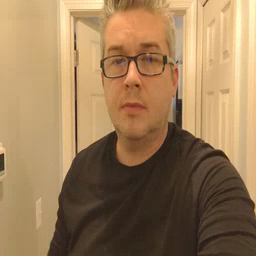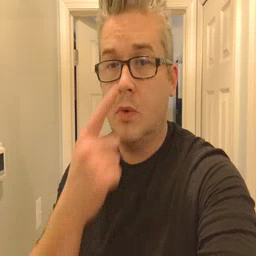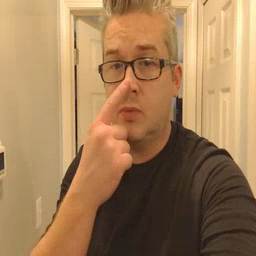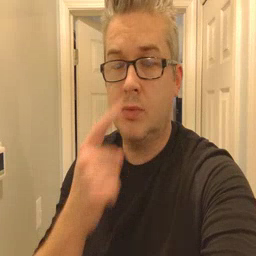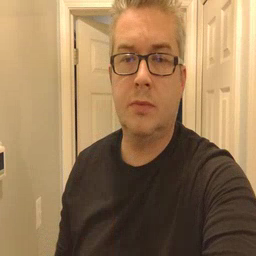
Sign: nose